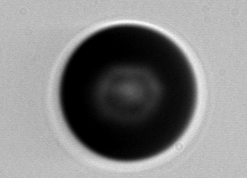
Label: bubble